Question: ## Situation:
<URL>
Inside of a 'div' I have an image followed by text which has a 'font-weight' of 900 on it. In my locally hosted environment I'm using a custom font, but for the fiddle above I chose the "ever-so-stylish" Comic Sans to illustrate my point. Before anything happens I set the opacity of the entire div to 0.7. However, on hovering over the 'div', I want the opacity of everything to come to full opacity.
## Problem:
I've noticed that in Webkit browsers only (more apparent on Chrome than it is on Safari however), upon hovering on and off the of the 'div' tag, the text's weight will appear to change. In actuality, there's no change at all of course in the weight of the text. However, upon closer review you'll see the text appears at it's desired weight only on hover, but not in a non-hovered state.
## Things I've Done:
- - -
---
And naturally I thought I could lighten the mood with Comic Sans. Here's a screen capture to help explain the issue:

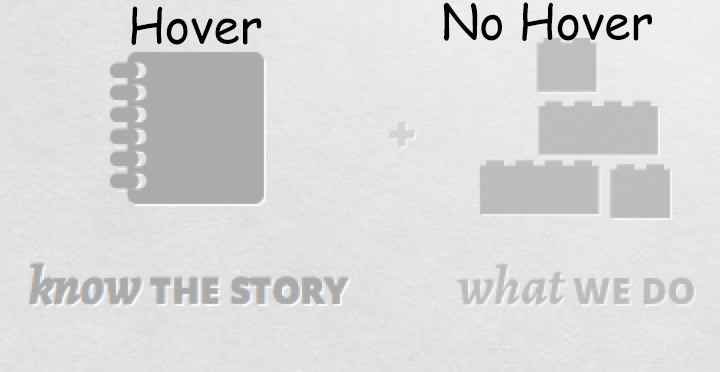
Answer: It's not an issue with the opacity itself (in fact, turning it back to 1 in @Zoltan's example doesn't change anything for me).
The issue is with the transitions, there are two anti-aliasing modes that webkit can use:
1. Subpixel (the default, but not supported during animations, transitions or transforms) or
2. Grayscale
This means that when an element is rendered using subpixel antialiasing and an animation is applied to it, webkit temporarily switches to grayscale for the duration of the animation and then back to subpixel once finished.
Given that subixel antialiasing results in a slightly heavier font face you get the unwanted artifact.
To solve the issue, add this to your css:
'''
html {
-webkit-font-smoothing: antialiased;
}
'''
This forces grayscale antialiasing and all the text and you won't see the switching.
(end result: <URL>